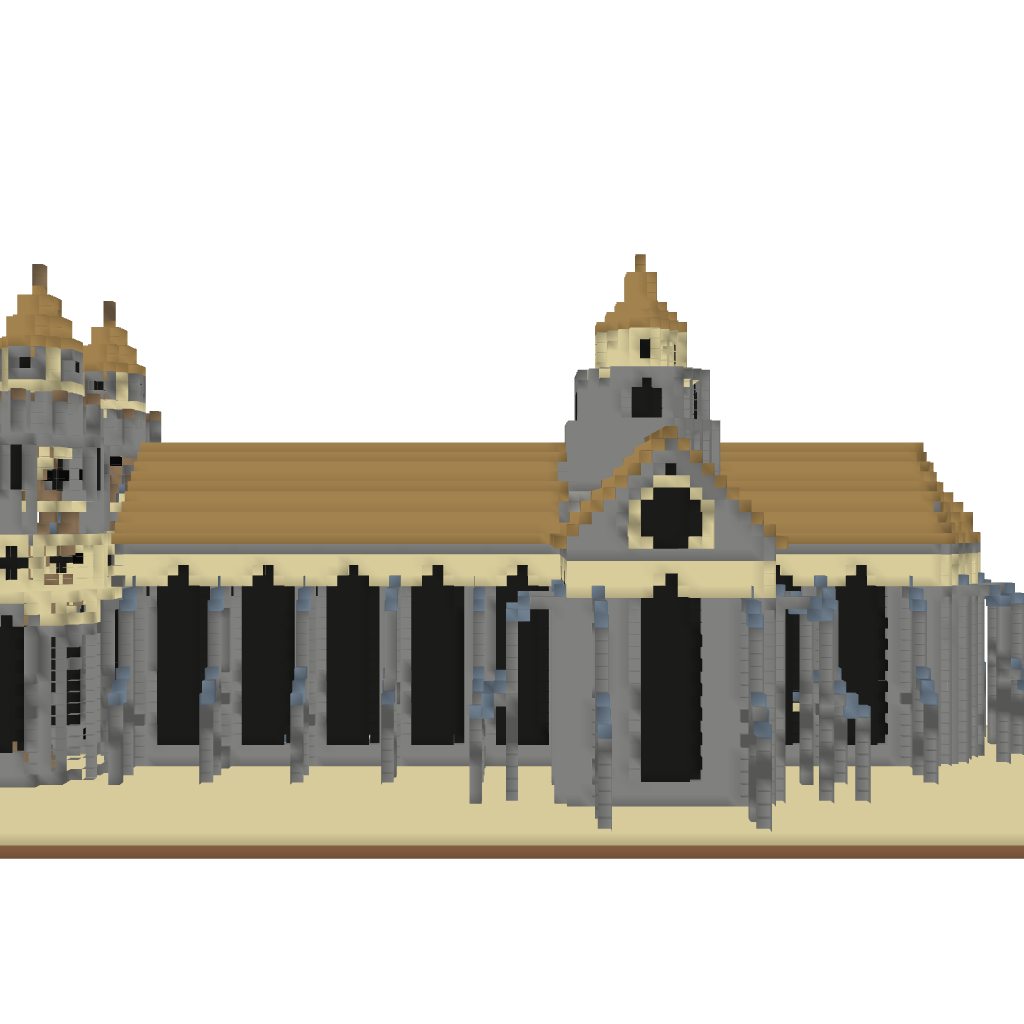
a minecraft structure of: cathedral 2